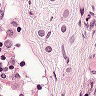
Metastatic tissue present: yes